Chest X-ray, PA view. Patient: 65 years old, sex M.
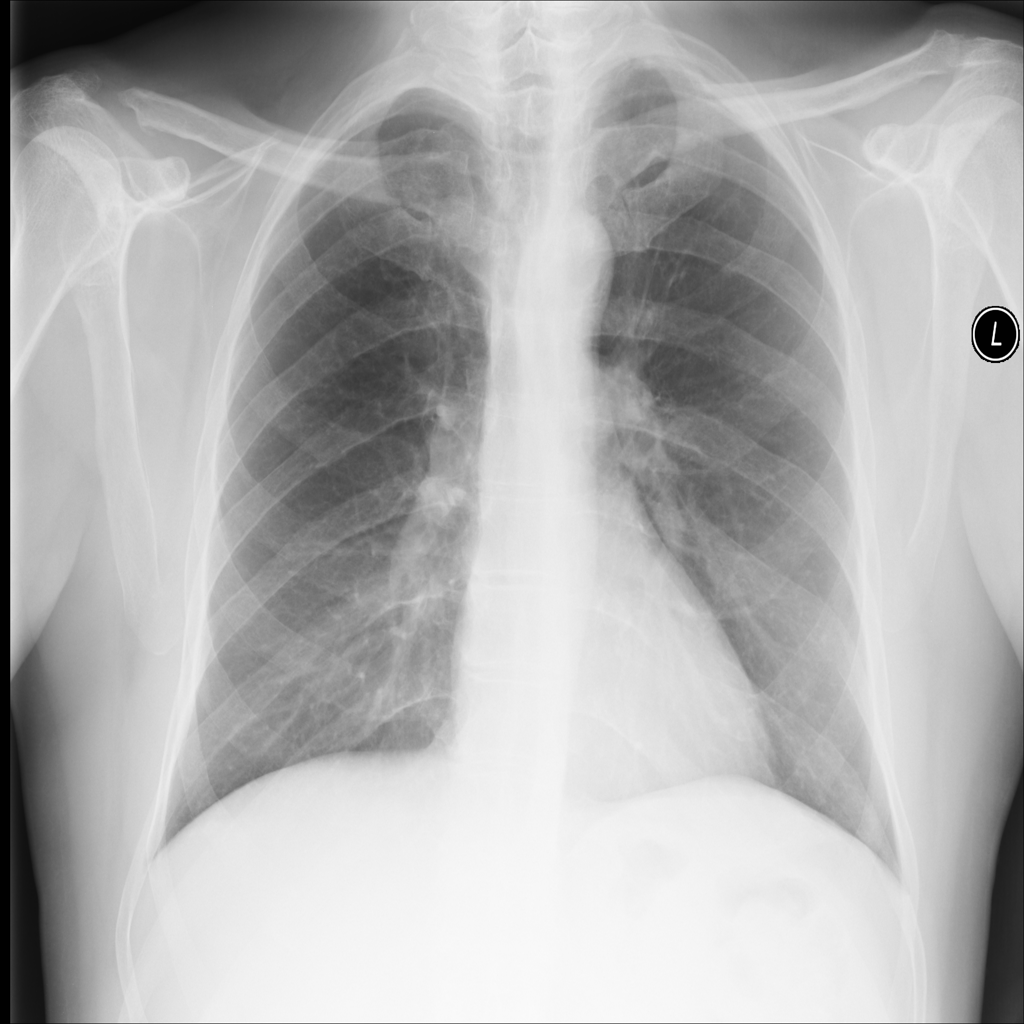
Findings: No Finding